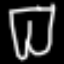
Label: pants